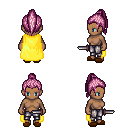
a pixel art fantasy rpg character, female body template, human, dark skin, yellow cape, metal pants, pink long topknot hairstyle, brown slippers, dagger, four views (front, back, left, right), 2x2 character sprite sheet, small pixel art, hard edges, no anti-aliasing